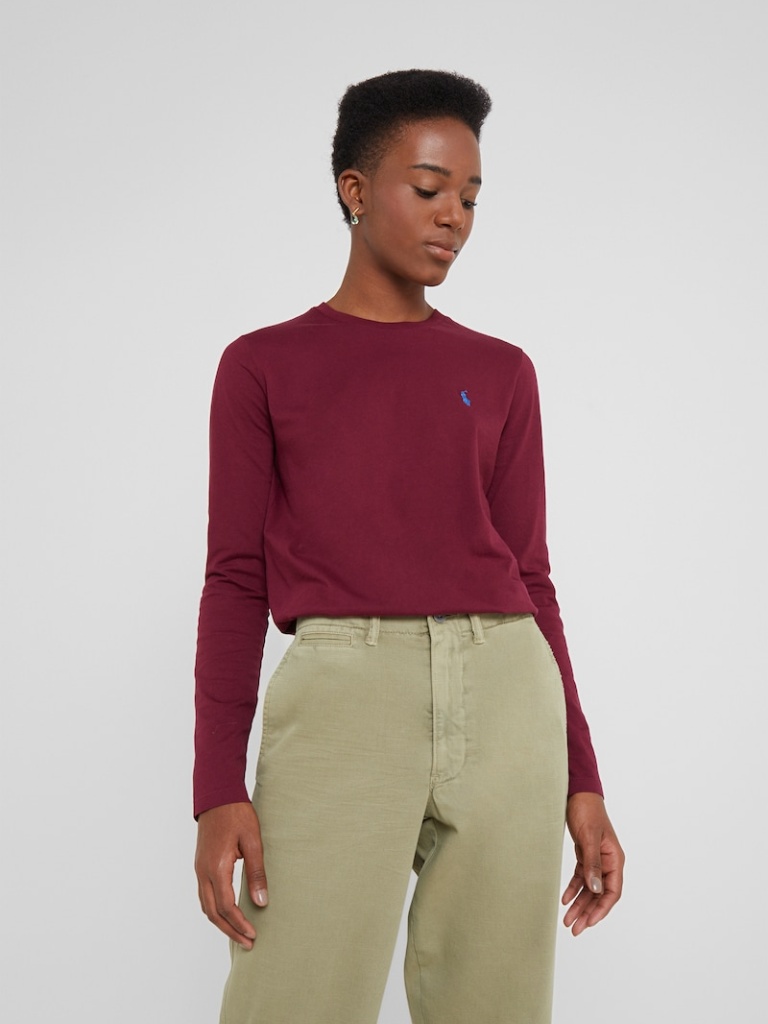
cotton relaxed a long-sleeved with the sleeves down waist length Fully Tucked in crew sweater